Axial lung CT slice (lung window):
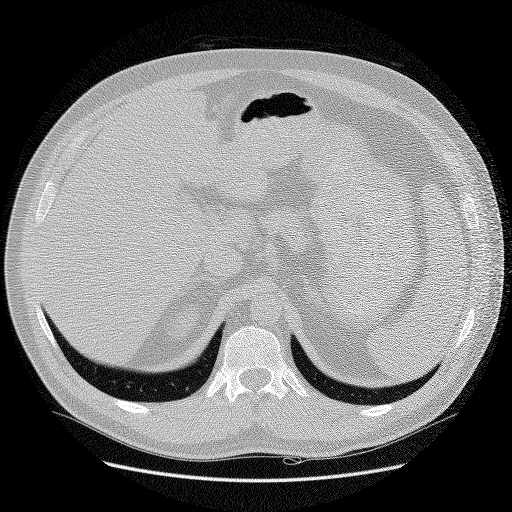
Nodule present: no